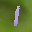
Label: 1